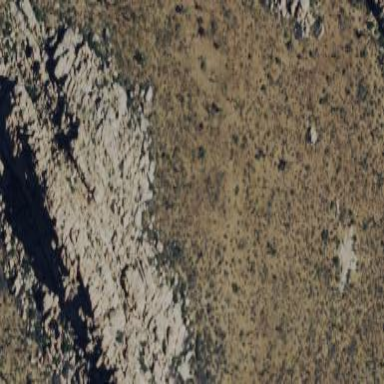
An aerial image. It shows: Landscape dominated by bare rock.